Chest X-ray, AP view. Patient: 68 years old, sex F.
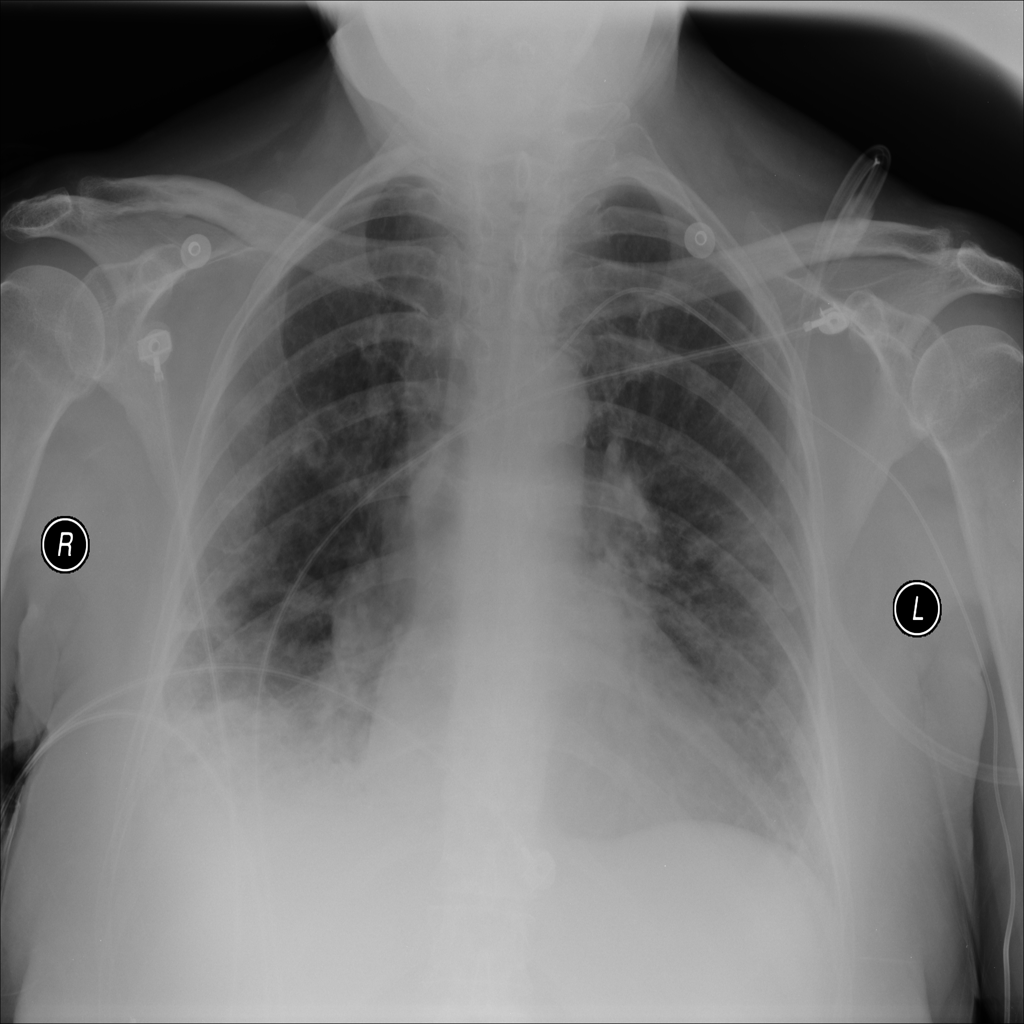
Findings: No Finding